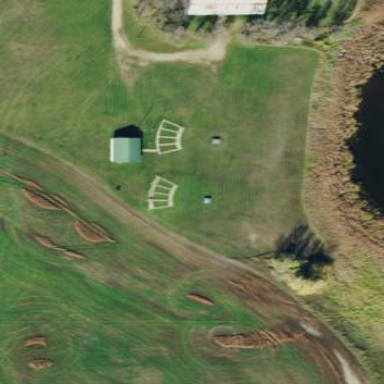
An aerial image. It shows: Shooting range on leisure land pitch.